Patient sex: M
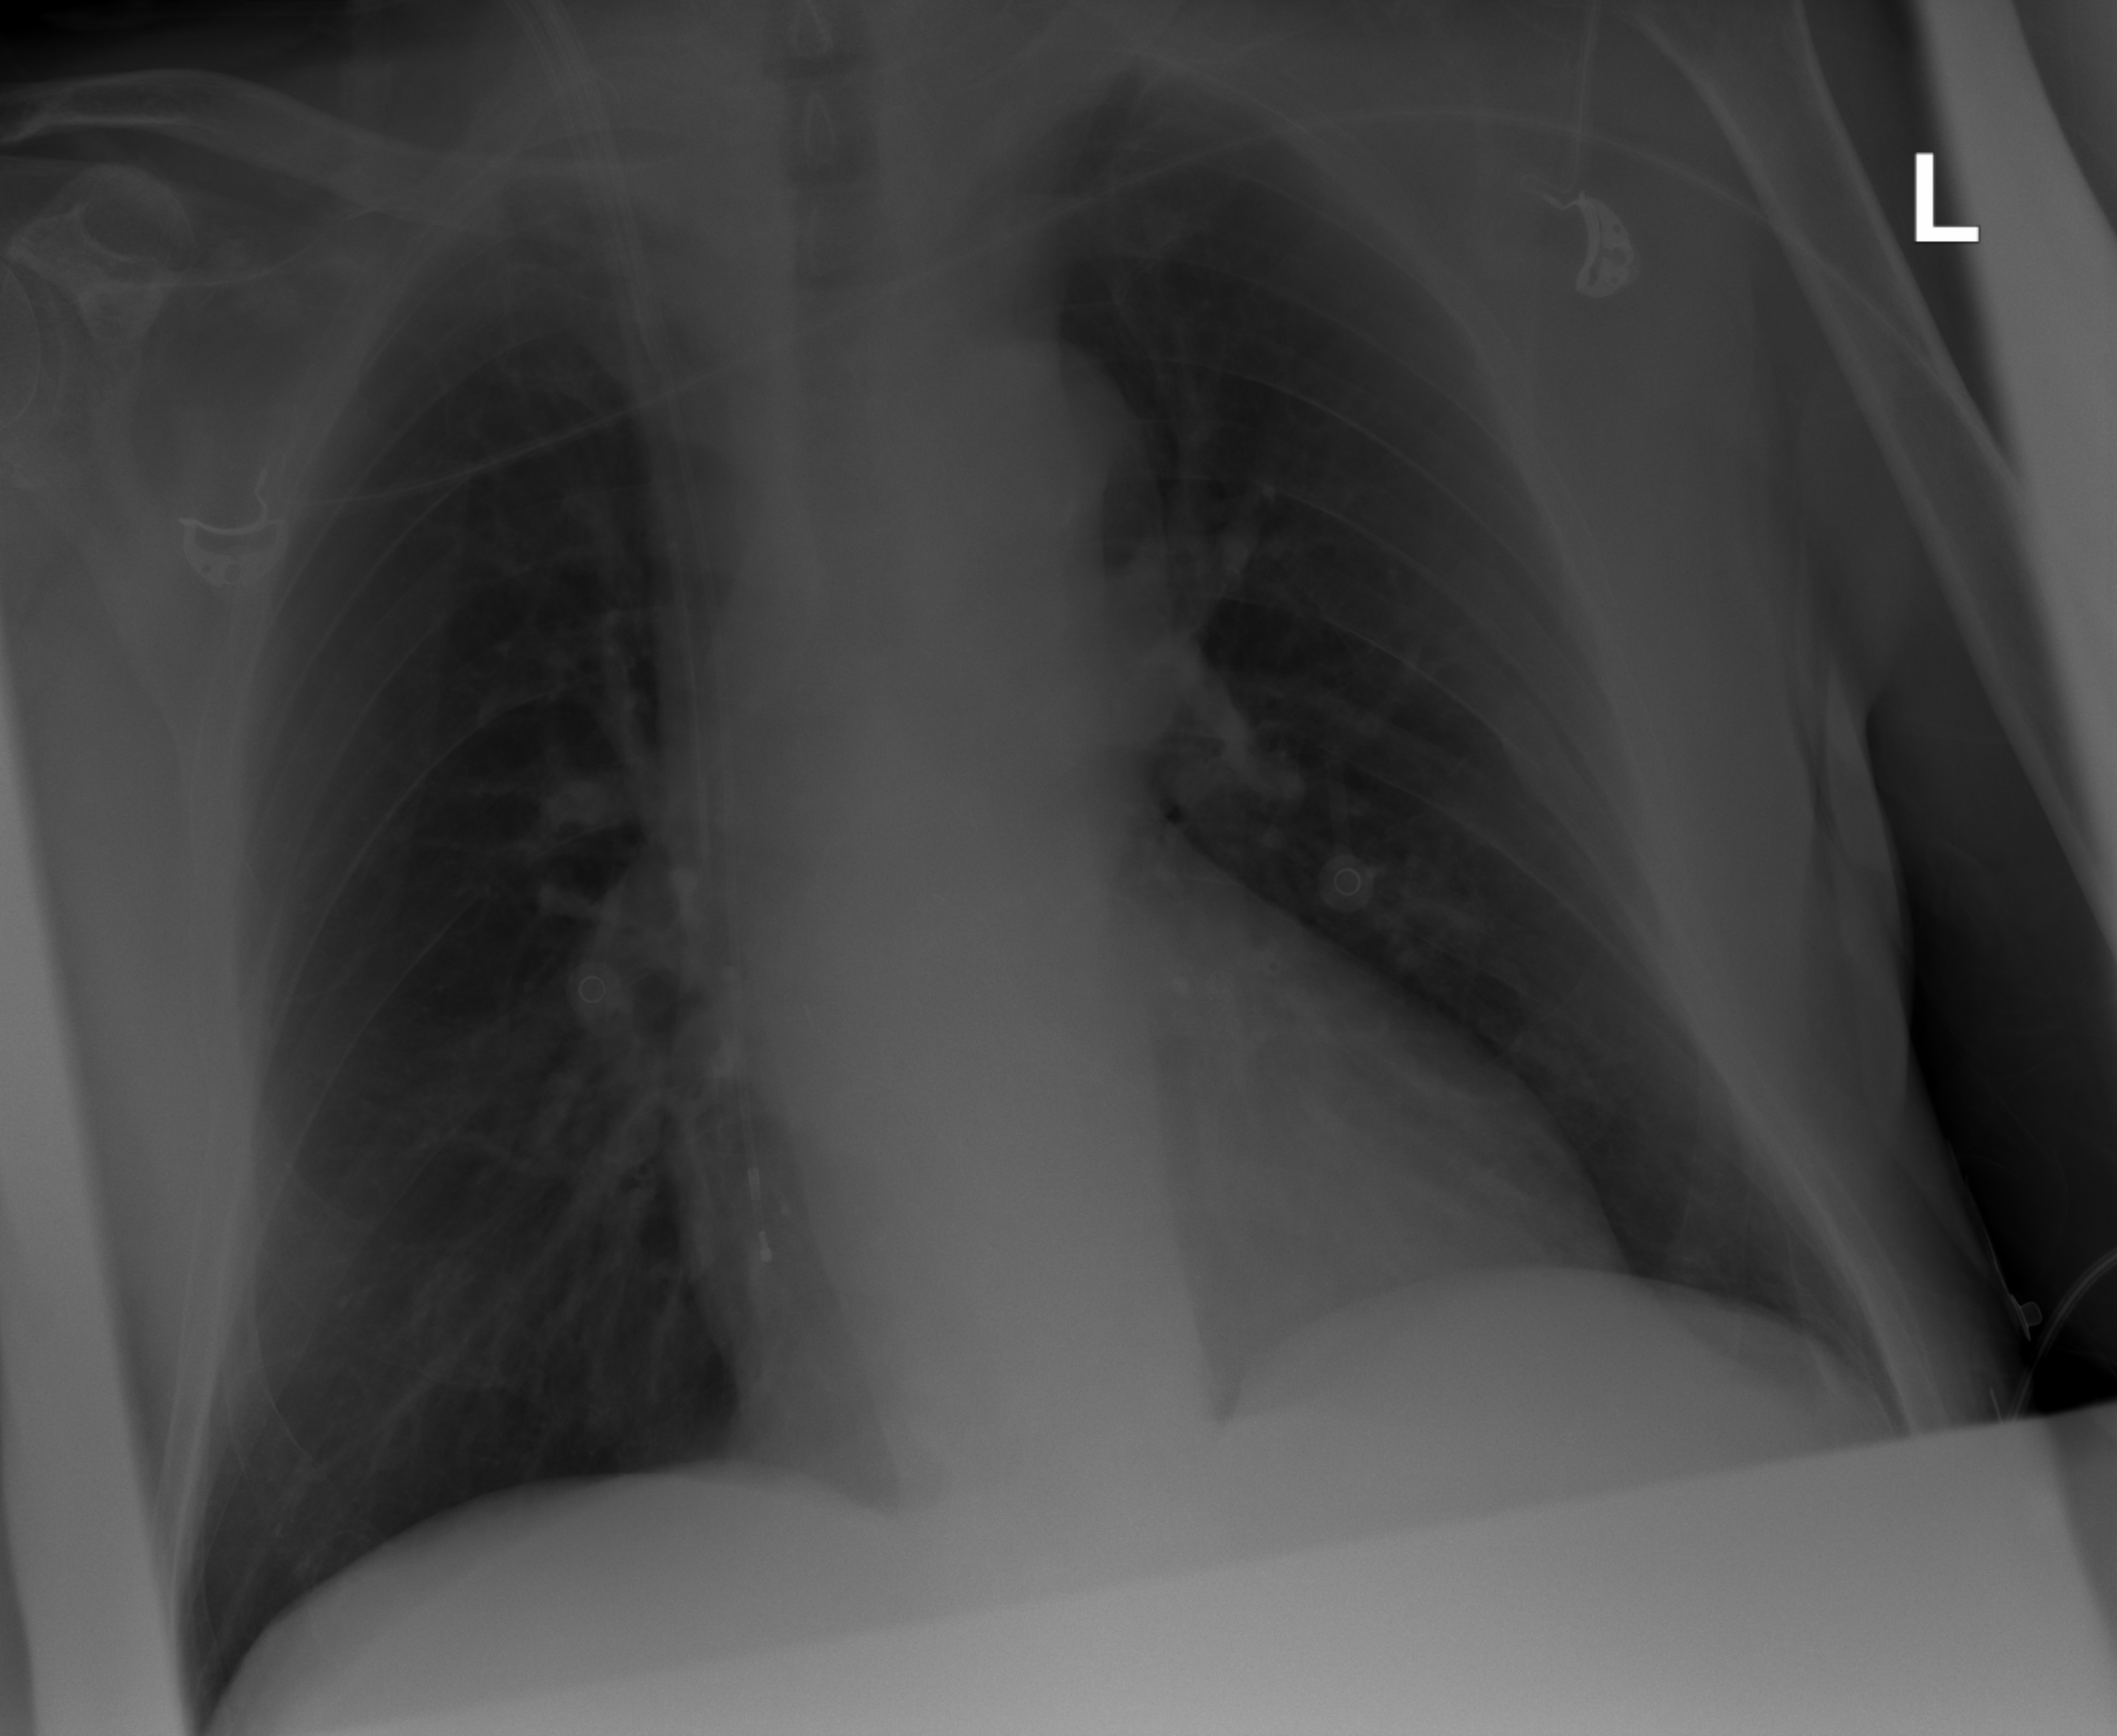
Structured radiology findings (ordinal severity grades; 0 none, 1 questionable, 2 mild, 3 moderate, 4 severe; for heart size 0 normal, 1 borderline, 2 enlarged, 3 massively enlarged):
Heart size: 0
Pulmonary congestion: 0
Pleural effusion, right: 0
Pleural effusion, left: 0
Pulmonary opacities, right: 0
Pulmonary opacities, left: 0
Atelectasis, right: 1
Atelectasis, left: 1